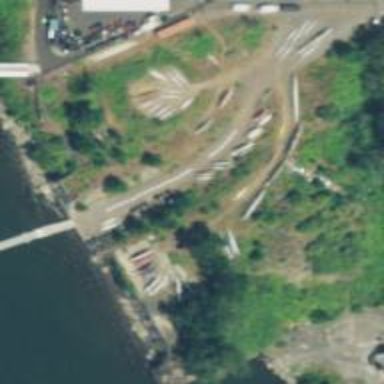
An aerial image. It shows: Boatyard located near waterway.